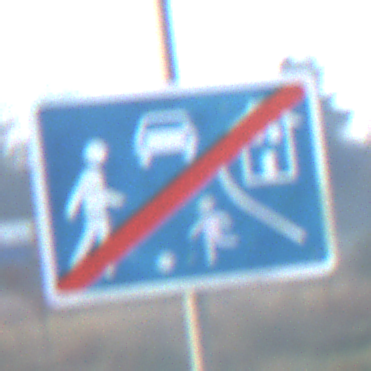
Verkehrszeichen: EndeVerkehrsberuhigterBereich
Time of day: Dawn
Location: Outdoor (Nature)
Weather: Clear
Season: NotSpecified
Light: Natural